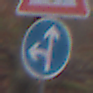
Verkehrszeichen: VorgeschriebeneFahrtrichtungGeradeausOderLinks
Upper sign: Lichtzeichenanlage
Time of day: Midday
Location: Outdoor (Nature)
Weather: Overcast
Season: Autumn
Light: Natural